Question: I have deployed a cxf-jaxws-javafirst maven project with its default method: HelloWorld.sayHi(String text).
<URL>

On the other hand, I have a soap client implemented on Nodejs with soap module.
'''
var express = require('express')
var app = express()
//soap module
var soap = require('soap');
//url of the wsdl
var url = 'http://localhost:8080/prueba/HelloWorld?wsdl';
//variable
var args = {arg0: 'friend'};
app.get('/', function (req, res) {
soap.createClient(url, function(err, client) {
client.sayHi(args, function(err, result) {
res.send(result);
});
});
})
var server = app.listen(3000, function () {
var host = server.address().address
var port = server.address().port
console.log('Example app listening at http://%s:%s', host, port)
})
'''
I have try to send soap message to other WebService, e.g. <URL> and my client code works, so I think I have some error in my WebService.
In my maven project I have just added this line of code just above the declaration of the interface for debugging messages into and out of my web service :
'''
@org.apache.cxf.feature.Features(features = "org.apache.cxf.feature.LoggingFeature")
'''
In this way I got the input message(soap client) and output message(WebService response):
Input Message:
'''
mar 05, 2015 1:33:08 PM org.apache.cxf.services.HelloWorldImplService.HelloWorldImplPort.HelloWorld
INFORMACION: Inbound Message
----------------------------
ID: 17
Address: http://localhost:8080/prueba/HelloWorld
Encoding: UTF-8
Http-Method: POST
Content-Type: text/xml; charset=utf-8
Headers: {Accept=[text/html,application/xhtml+xml,application/xml,text/xml;q=0.9,*/*;q=0.8], accept-charset=[utf-8], accept-encoding=[none], connection=[close], Content-Length=[230], content-type=[text/xml; charset=utf-8], host=[localhost:8080], SOAPAction=[""], user-agent=[node-soap/0.8.0]}
Payload: <soap:Envelope xmlns:soap="http://schemas.xmlsoap.org/soap/envelope/" xmlns:xsi="http://www.w3.org/2001/XMLSchema-instance" xmlns:tns="http://prueba.prueba/"><soap:Body><sayHi><arg0>Hola</arg0></sayHi></soap:Body></soap:Envelope>
'''
Output Message:
'''
mar 05, 2015 1:33:08 PM org.apache.cxf.services.HelloWorldImplService.HelloWorldImplPort.HelloWorld
INFORMACION: Outbound Message
---------------------------
ID: 17
Response-Code: 500
Encoding: UTF-8
Content-Type: text/xml
Headers: {}
Payload: <soap:Envelope xmlns:soap="http://schemas.xmlsoap.org/soap/envelope/"><soap:Body><soap:Fault><faultcode>soap:Client</faultcode><faultstring>Unexpected wrapper element sayHi found. Expected {http://prueba.prueba/}sayHi.</faultstring></soap:Fault></soap:Body></soap:Envelope>
'''
And Java error:
'''
mar 05, 2015 1:33:08 PM org.apache.cxf.phase.PhaseInterceptorChain doDefaultLogging
ADVERTENCIA: Interceptor for {http://prueba.prueba/}HelloWorldImplService#{http://prueba.prueba/}sayHi has thrown exception, unwinding now
org.apache.cxf.interceptor.Fault: Unexpected wrapper element sayHi found. Expected {http://prueba.prueba/}sayHi.
at org.apache.cxf.wsdl.interceptors.DocLiteralInInterceptor.handleMessage(DocLiteralInInterceptor.java:106)
at org.apache.cxf.phase.PhaseInterceptorChain.doIntercept(PhaseInterceptorChain.java:307)
at org.apache.cxf.transport.ChainInitiationObserver.onMessage(ChainInitiationObserver.java:121)
at org.apache.cxf.transport.http.AbstractHTTPDestination.invoke(AbstractHTTPDestination.java:251)
at org.apache.cxf.transport.servlet.ServletController.invokeDestination(ServletController.java:234)
at org.apache.cxf.transport.servlet.ServletController.invoke(ServletController.java:208)
at org.apache.cxf.transport.servlet.ServletController.invoke(ServletController.java:160)
at org.apache.cxf.transport.servlet.CXFNonSpringServlet.invoke(CXFNonSpringServlet.java:171)
at org.apache.cxf.transport.servlet.AbstractHTTPServlet.handleRequest(AbstractHTTPServlet.java:293)
at org.apache.cxf.transport.servlet.AbstractHTTPServlet.doPost(AbstractHTTPServlet.java:212)
at javax.servlet.http.HttpServlet.service(HttpServlet.java:647)
at org.apache.cxf.transport.servlet.AbstractHTTPServlet.service(AbstractHTTPServlet.java:268)
at org.apache.catalina.core.ApplicationFilterChain.internalDoFilter(ApplicationFilterChain.java:305)
at org.apache.catalina.core.ApplicationFilterChain.doFilter(ApplicationFilterChain.java:210)
at org.apache.tomcat.websocket.server.WsFilter.doFilter(WsFilter.java:51)
at org.apache.catalina.core.ApplicationFilterChain.internalDoFilter(ApplicationFilterChain.java:243)
at org.apache.catalina.core.ApplicationFilterChain.doFilter(ApplicationFilterChain.java:210)
at org.apache.catalina.core.StandardWrapperValve.invoke(StandardWrapperValve.java:222)
at org.apache.catalina.core.StandardContextValve.invoke(StandardContextValve.java:123)
at org.apache.catalina.authenticator.AuthenticatorBase.invoke(AuthenticatorBase.java:502)
at org.apache.catalina.core.StandardHostValve.invoke(StandardHostValve.java:171)
at org.apache.catalina.valves.ErrorReportValve.invoke(ErrorReportValve.java:100)
at org.apache.catalina.valves.AccessLogValve.invoke(AccessLogValve.java:953)
at org.apache.catalina.core.StandardEngineValve.invoke(StandardEngineValve.java:118)
at org.apache.catalina.connector.CoyoteAdapter.service(CoyoteAdapter.java:408)
at org.apache.coyote.http11.AbstractHttp11Processor.process(AbstractHttp11Processor.java:1041)
at org.apache.coyote.AbstractProtocol$AbstractConnectionHandler.process(AbstractProtocol.java:603)
at org.apache.tomcat.util.net.JIoEndpoint$SocketProcessor.run(JIoEndpoint.java:310)
at java.util.concurrent.ThreadPoolExecutor.runWorker(Unknown Source)
at java.util.concurrent.ThreadPoolExecutor$Worker.run(Unknown Source)
at java.lang.Thread.run(Unknown Source)
'''
Whit SoapUI, I achieve send the string:
This is the InputMessage (Client: SoapUI).
'''
ID: 18
Address: http://localhost:8080/prueba/HelloWorld
Encoding: UTF-8
Http-Method: POST
Content-Type: text/xml;charset=UTF-8
Headers: {accept-encoding=[gzip,deflate], connection=[Keep-Alive],
Content-Length=[285], content-type=[text/xml;charset=UTF-8], host=[localhost:8080],
SOAPAction=[""], user-agent=[Apache-HttpClient/4.1.1 (java 1.5)]}
Payload: <soapenv:Envelope xmlns:soapenv="http://schemas.xmlsoap.org/soap/envelope/" xmlns:pru="http://prueba.prueba/">
<soapenv:Header/>
<soapenv:Body>
<pru:sayHi>
<!--Optional:-->
<arg0>"?"</arg0>
</pru:sayHi>
</soapenv:Body>
</soapenv:Envelope>
'''
I do not know I'm doing wrong, I hope someone can help me.
Thank you in advance.
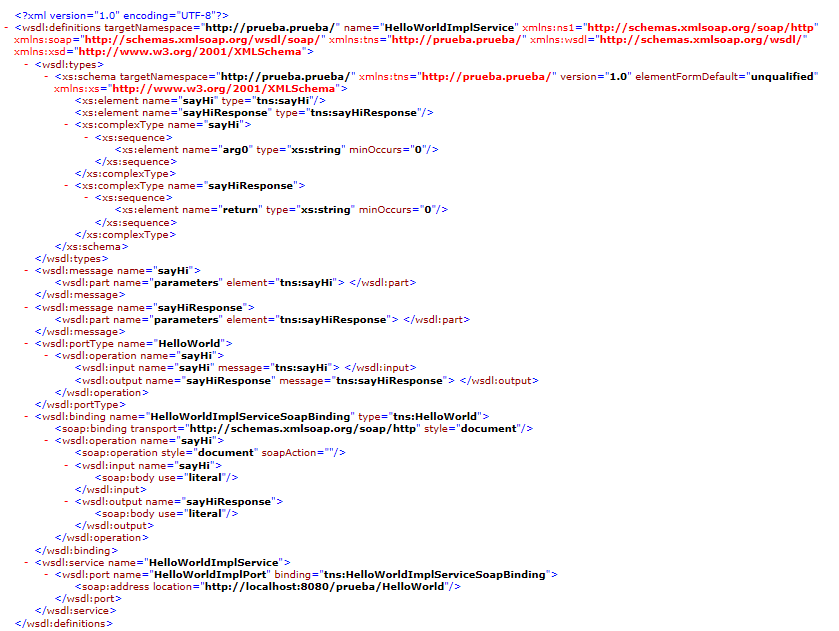
Answer: I have tried to remove the namespace 'pru' from SoapUI and I have got the same error so this is my error, I have to get add the namespace. 'Pru' refers to namespace 'tns' of my wsdl.
I read the issues of github of node-soap and one refers to the namespace 'tns'.
<URL>
I have changed these line of wsdl.js file:
'''
this.ignoredNamespaces= [ 'tns', 'targetNamespace', 'typedNamespace']
WSDL.prototype._ignoredSchemaNamespaces = ['tns', 'xs', 'xsd'];
'''
by
'''
this.ignoredNamespaces= [ 'targetNamespace', 'typedNamespace']
WSDL.prototype._ignoredSchemaNamespaces = ['xs', 'xsd'];
'''
and my code works.
Thank you herom